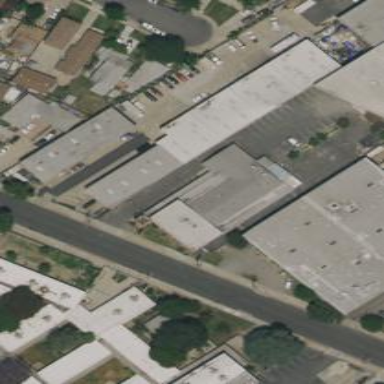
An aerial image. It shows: Warehouse building.